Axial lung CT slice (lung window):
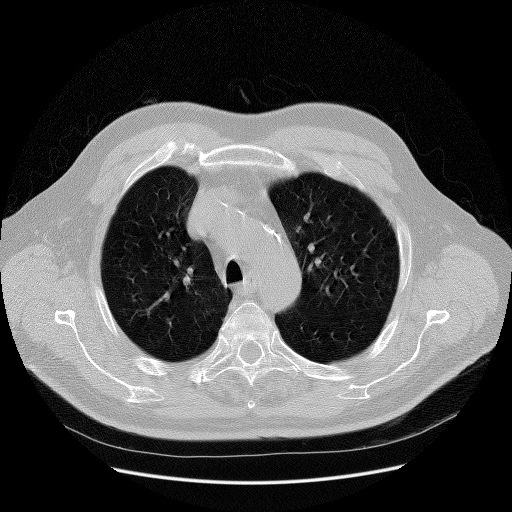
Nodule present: no